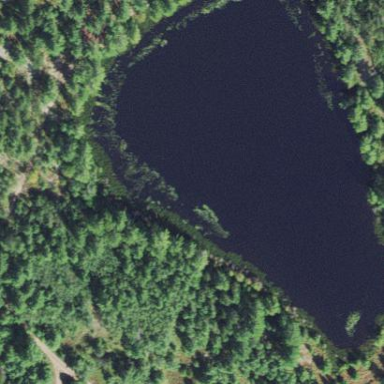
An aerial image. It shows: Lake with natural water.